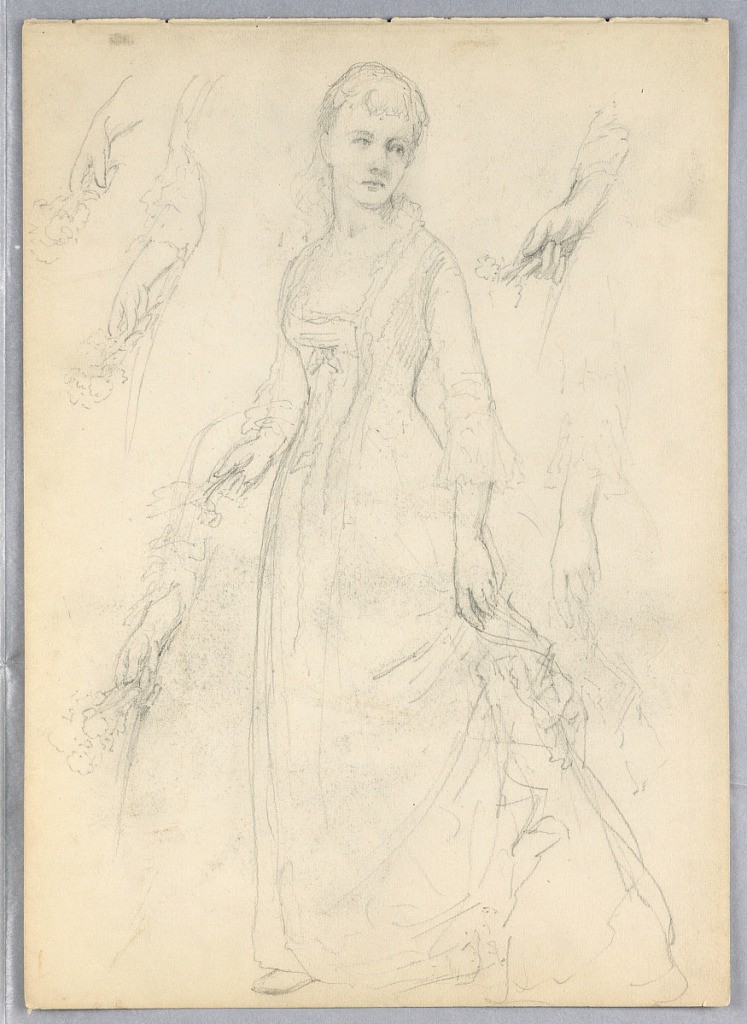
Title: Study for "Titian Showing
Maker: Daniel Huntington, American, 1816–1906
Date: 1872
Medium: Graphite, White Chalk Support: Brown Wove Paper
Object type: Drawing
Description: Vertical rectangle. Woman seated on a bench, facing away to the left. Her head not shown; her left hand at her shoulder, repeated, upper left.